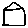
Label: house